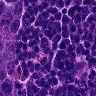
Metastatic tissue present: no